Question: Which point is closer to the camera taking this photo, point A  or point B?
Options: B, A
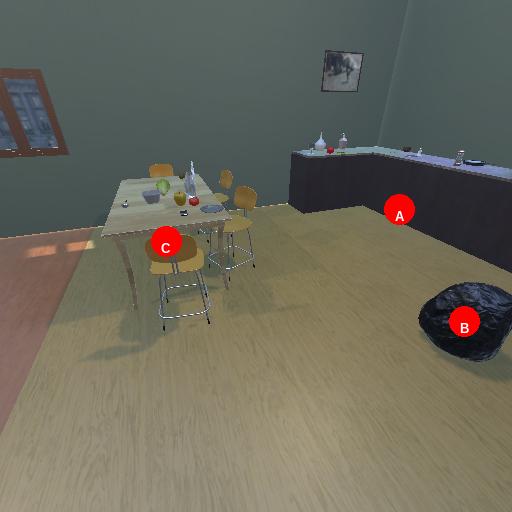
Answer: B